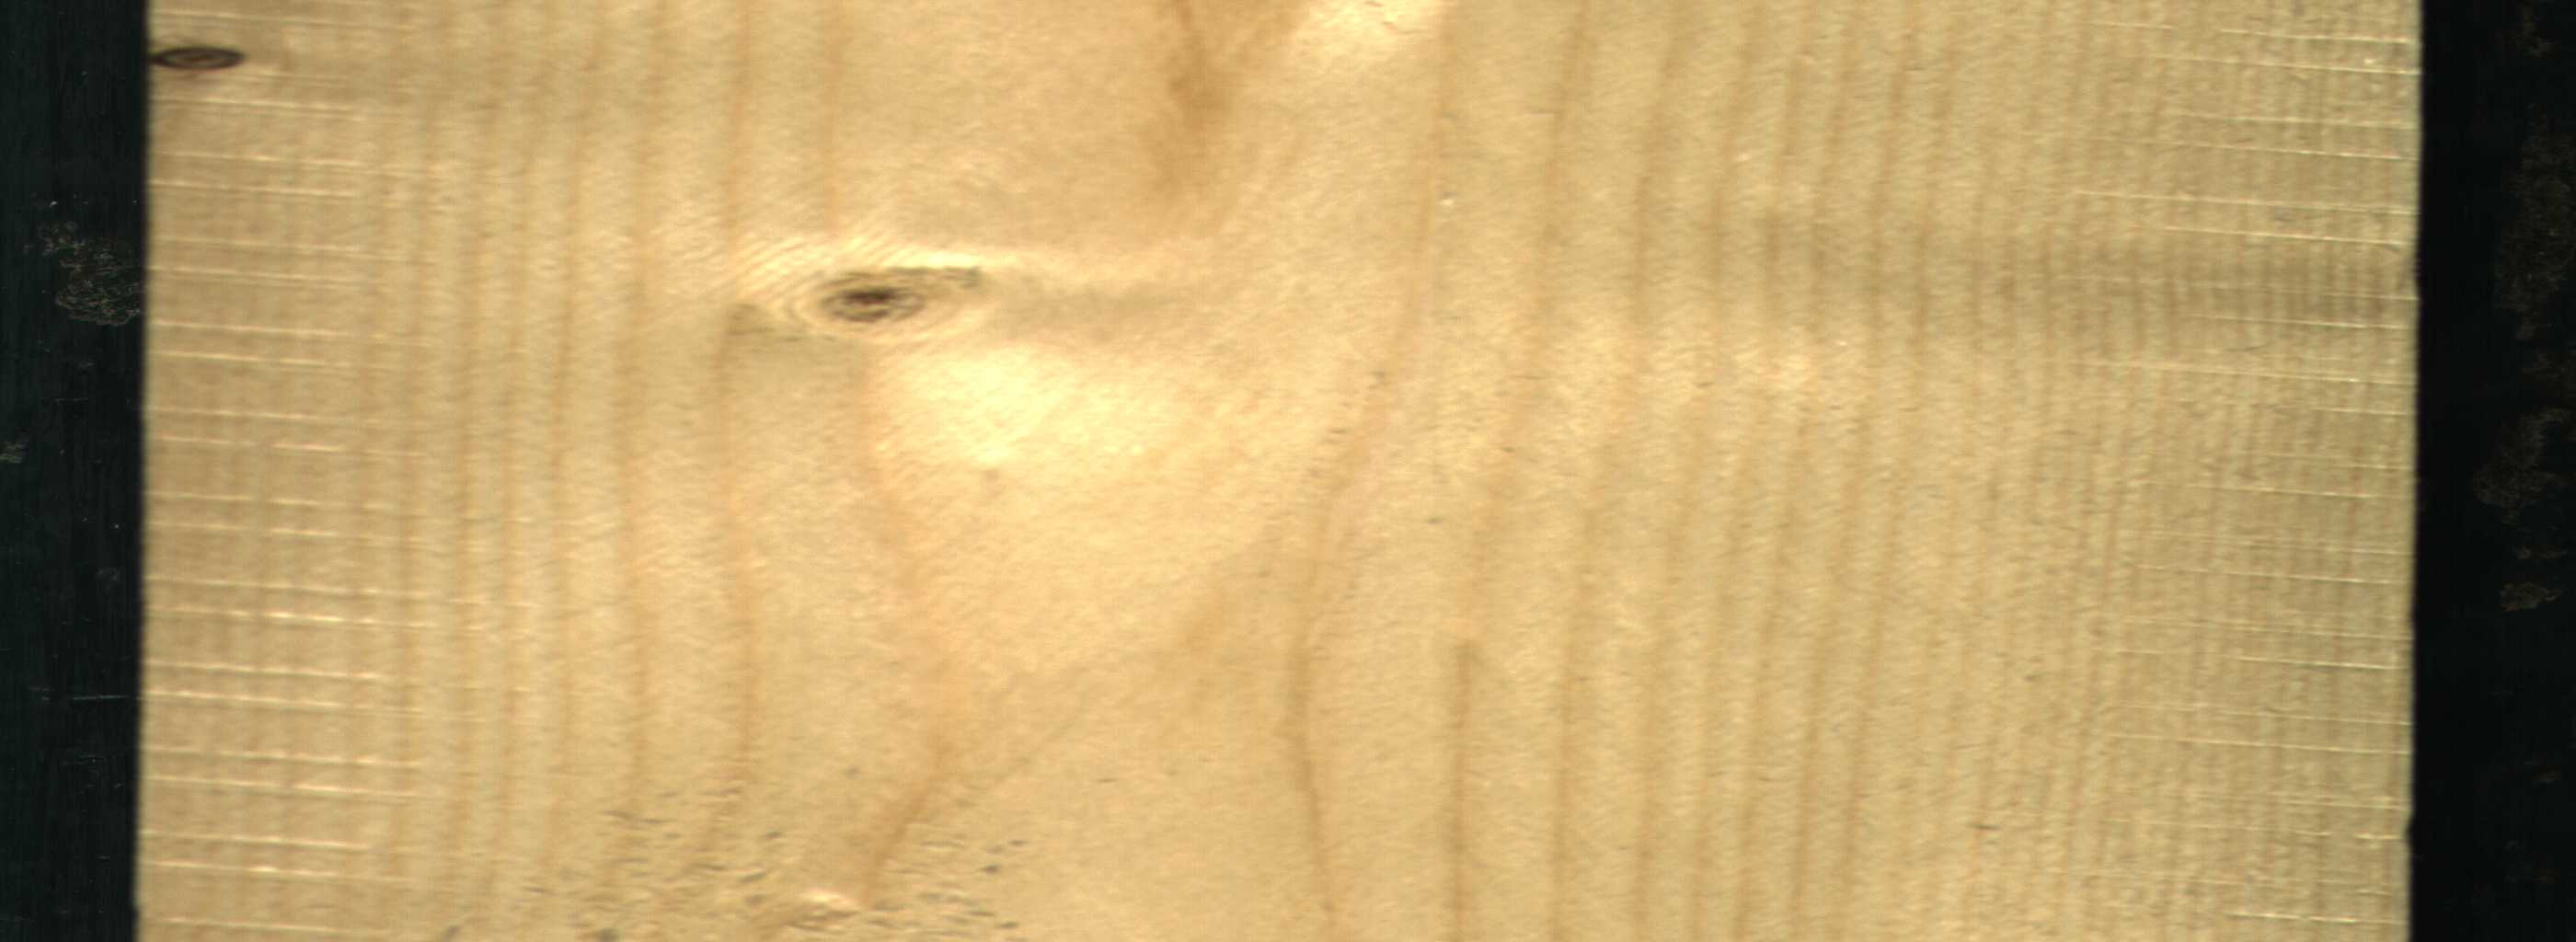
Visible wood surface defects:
Dead_Knot
Live_Knot